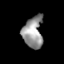
Tissue: skin
Cell type: T cells
Senescence score: 0.7079
Nuclear area (px): 612
Mean DAPI intensity: 149.382